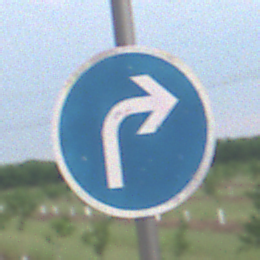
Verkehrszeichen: VorgeschriebeneFahrtrichtungRechts
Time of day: SunriseSunset
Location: Outdoor (Nature)
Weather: PartlyCloudy
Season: NotSpecified
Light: Natural